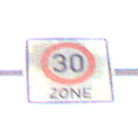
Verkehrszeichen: BeginnZone30
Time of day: MorningAfternoon
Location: Outdoor (Suburban)
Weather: Clear
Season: NotSpecified
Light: Natural